Field crop: tomato
Growth stage: 2
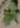
Species: solanum